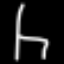
Label: chair